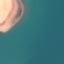
Land use / land cover: SeaLake